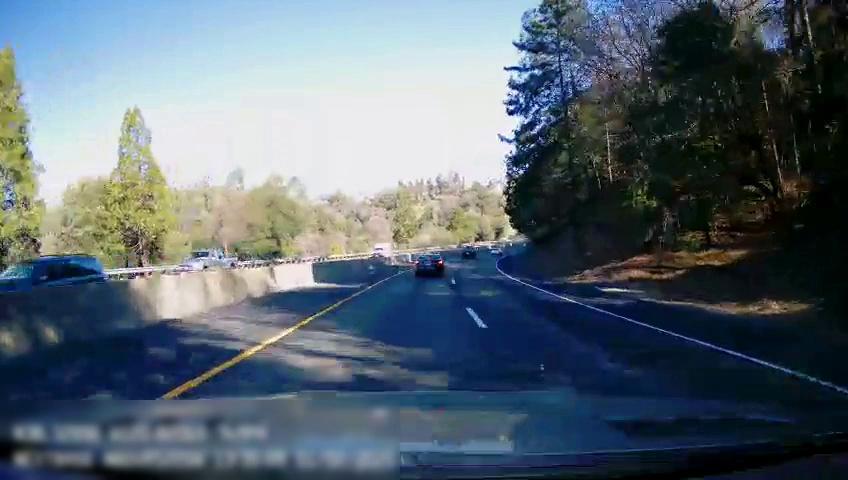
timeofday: Day
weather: Sunny
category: Drivable Space
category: Vehicles | SUV
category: Vehicles | Truck
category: Vehicles | Truck
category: Vehicles | Car
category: Vehicles | Truck
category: Vehicles | SUV
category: Lanes | Current Lane
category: Lanes | Current Lane
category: Lanes | Alternate Lane